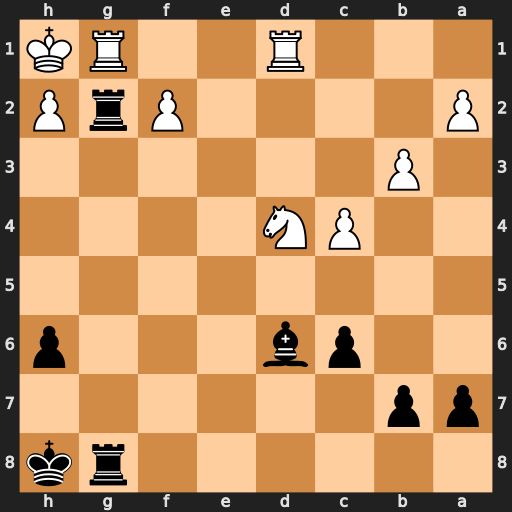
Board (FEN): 6rk/pp6/2pb3p/8/2PN4/1P6/P4PrP/3R2RK
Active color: b
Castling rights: -
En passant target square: -
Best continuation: Rxh2#